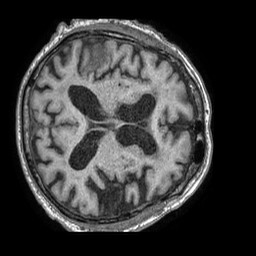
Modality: T1w
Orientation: axial
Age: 88
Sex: male
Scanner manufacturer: philips
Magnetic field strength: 1.5 T
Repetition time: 0.007812 s
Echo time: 0.003599 s